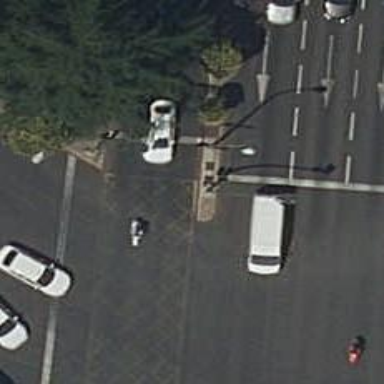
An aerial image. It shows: Road with traffic signals.